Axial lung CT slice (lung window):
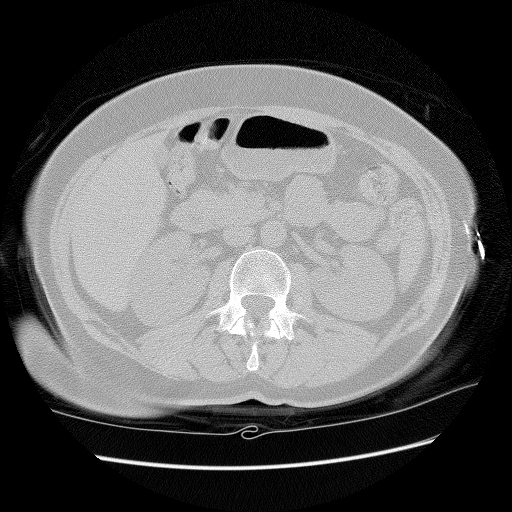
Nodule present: no